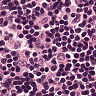
Metastatic tissue present: no